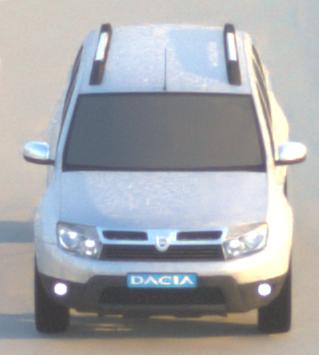
Make: Dacia
Model: Duster dCi 110 FAP
Detailed model: Duster (I)
Model produced from: 2010/06
Model produced until: 2013/11
Doors: 5
Color: white
Road condition: dry road
Daytime: sunrise or sunset
Contrast: medium contrast